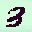
Label: 3